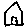
Label: house